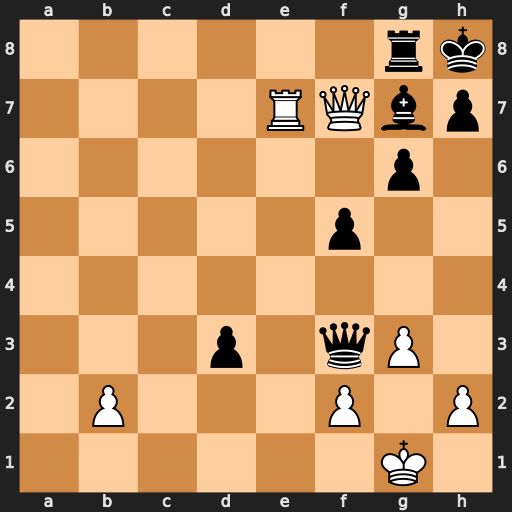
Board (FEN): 6rk/4RQbp/6p1/5p2/8/3p1qP1/1P3P1P/6K1
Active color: w
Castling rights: -
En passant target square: -
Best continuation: Re8 Qxf2+ Kxf2